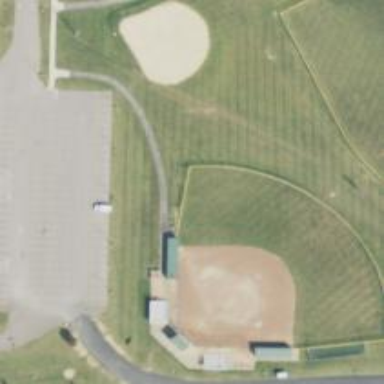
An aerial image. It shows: Baseball pitch for leisure land activities.